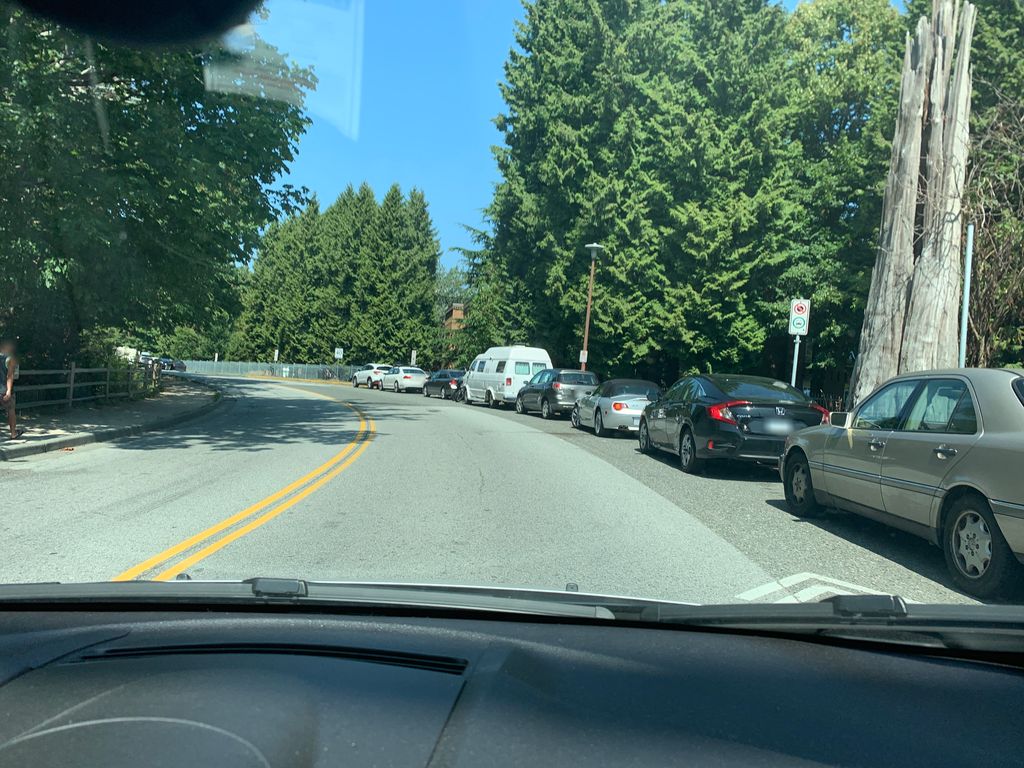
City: vancouver